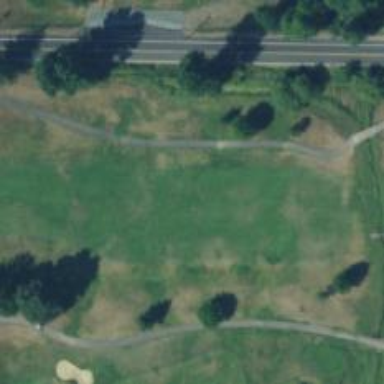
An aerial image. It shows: View of golf hole.